Field crop: tomato
Growth stage: 1
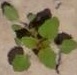
Species: solanum